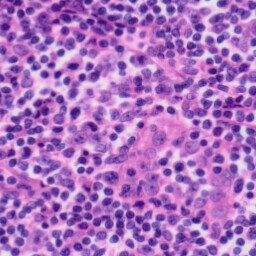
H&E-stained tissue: Tonsil